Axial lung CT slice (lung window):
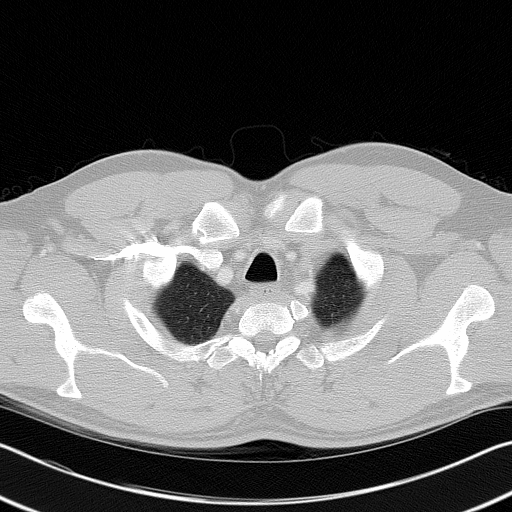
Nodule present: no